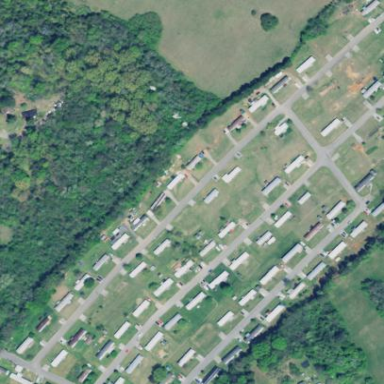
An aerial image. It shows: Residential area designated as trailer park.